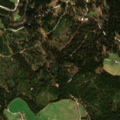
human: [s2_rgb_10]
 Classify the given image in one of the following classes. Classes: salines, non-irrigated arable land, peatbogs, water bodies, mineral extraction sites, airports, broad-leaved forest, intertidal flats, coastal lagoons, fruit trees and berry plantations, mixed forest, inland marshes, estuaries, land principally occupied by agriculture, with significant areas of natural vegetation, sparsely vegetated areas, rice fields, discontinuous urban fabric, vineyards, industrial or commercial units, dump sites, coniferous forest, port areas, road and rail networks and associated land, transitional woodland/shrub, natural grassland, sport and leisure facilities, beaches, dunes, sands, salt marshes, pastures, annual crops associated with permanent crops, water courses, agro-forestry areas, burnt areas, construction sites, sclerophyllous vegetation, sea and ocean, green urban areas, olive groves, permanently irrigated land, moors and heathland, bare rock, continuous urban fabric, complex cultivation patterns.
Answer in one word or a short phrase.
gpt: pastures, coniferous forest, transitional woodland/shrub